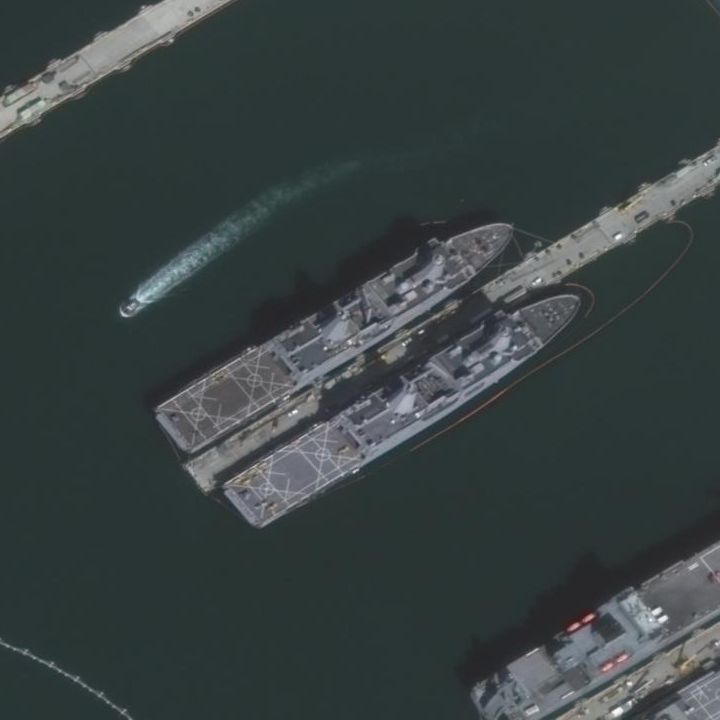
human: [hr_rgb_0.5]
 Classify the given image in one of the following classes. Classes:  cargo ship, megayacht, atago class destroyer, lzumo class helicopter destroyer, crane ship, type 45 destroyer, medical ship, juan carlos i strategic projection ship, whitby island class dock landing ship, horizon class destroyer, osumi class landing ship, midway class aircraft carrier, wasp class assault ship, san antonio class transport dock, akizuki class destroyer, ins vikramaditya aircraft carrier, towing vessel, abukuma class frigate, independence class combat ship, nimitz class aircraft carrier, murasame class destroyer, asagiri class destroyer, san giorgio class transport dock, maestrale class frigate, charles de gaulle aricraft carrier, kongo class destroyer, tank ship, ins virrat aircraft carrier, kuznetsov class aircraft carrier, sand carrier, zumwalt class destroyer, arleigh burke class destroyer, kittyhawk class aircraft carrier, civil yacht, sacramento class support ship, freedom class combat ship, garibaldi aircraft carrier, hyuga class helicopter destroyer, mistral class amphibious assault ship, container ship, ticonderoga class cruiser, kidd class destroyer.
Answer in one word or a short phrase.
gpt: San Antonio class transport dock